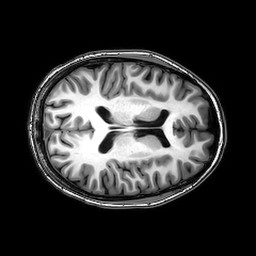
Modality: T1w
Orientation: axial
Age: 24
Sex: female
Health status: healthy
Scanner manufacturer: philips
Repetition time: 0.008132 s
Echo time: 0.00373 s